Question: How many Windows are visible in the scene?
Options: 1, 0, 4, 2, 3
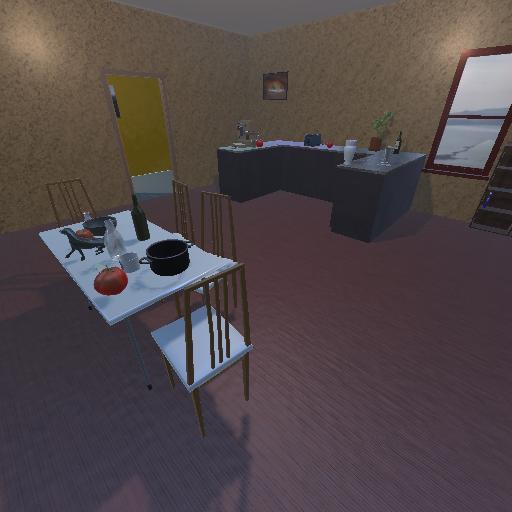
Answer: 1